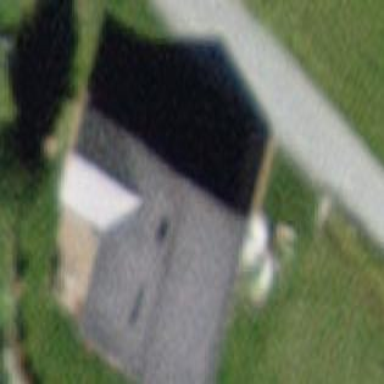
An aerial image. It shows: Simple house.